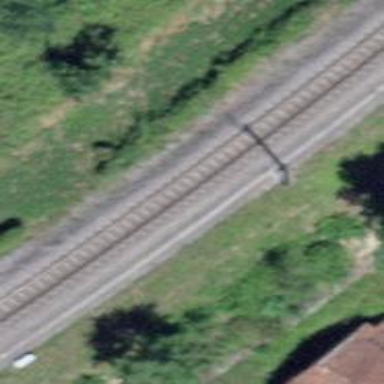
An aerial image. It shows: Narrow-gauge railway track with 1 electrified contact line.